Question: I have a text box to enter a mobile number in application. There is an option that either enter a mobile number or pick from their contacts. So kept both text box and pick from contact button in same row. For that I have used control panel. It is getting displaying properly but text box is displaying little down as shown in image. I need that edges of both button and text box are equal.
code:
'''
<div data-role="controlgroup" data-type="horizontal">
<input name="" id="numberTxt" placeholder="Enter A Mobile Number" value="" type="tel">
<a href="" id="iconshow" data-role="button" onClick='pickAContact()' data-icon="plus" data-iconpos="notext">Add</a>
</div>
'''
CSS:
'''
.ui-controlgroup-controls {
width: 100%;
margin-bottom: 42px;
}
.ui-controlgroup-controls .ui-input-text{
position: absolute;
left: 15px;
right: 73px;
height: 40px;
}
.ui-controlgroup-controls a.ui-btn{
position: absolute;
right: 15px; left: auto;
}
'''
It is really appreciate if anyone replace the plus icon with add contact icon. I have tried to add contact icon but i didn't succeed.

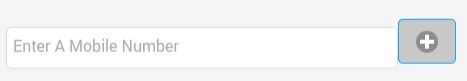
Answer: I Just removed the margin for text box.
like,
'''
.ui-controlgroup-controls .ui-input-text{
position: absolute;
left: 15px;
right: 73px;
height: 40px;
margin:0;
}
'''
link,
<URL>